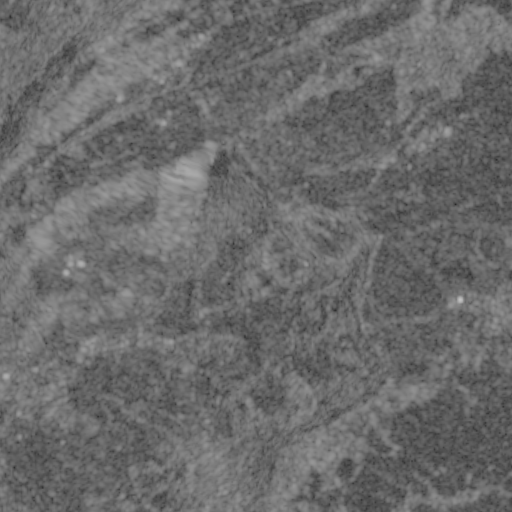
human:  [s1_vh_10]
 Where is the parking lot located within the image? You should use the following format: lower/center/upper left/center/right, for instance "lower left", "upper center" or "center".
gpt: The parking lot is located in the center left of the image.
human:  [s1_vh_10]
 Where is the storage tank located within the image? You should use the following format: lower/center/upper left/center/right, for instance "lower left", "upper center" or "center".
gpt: The storage tank is located in the center left of the image.
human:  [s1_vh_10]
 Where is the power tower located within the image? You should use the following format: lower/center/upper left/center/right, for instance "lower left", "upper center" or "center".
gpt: There is no power tower in the image.

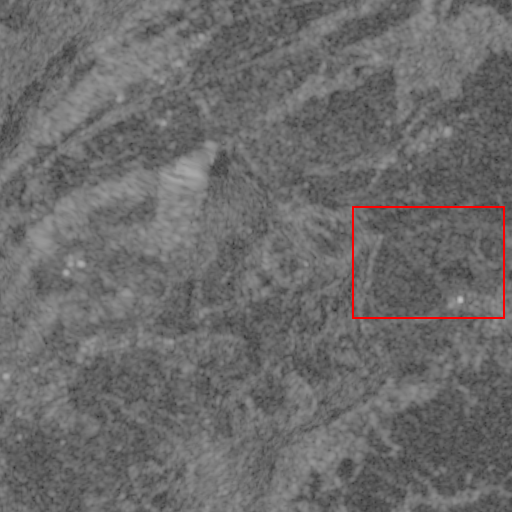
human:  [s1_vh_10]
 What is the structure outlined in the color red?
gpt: The structure outlined in red is a crop field.
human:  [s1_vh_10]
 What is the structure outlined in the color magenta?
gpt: There is no magenta outline.